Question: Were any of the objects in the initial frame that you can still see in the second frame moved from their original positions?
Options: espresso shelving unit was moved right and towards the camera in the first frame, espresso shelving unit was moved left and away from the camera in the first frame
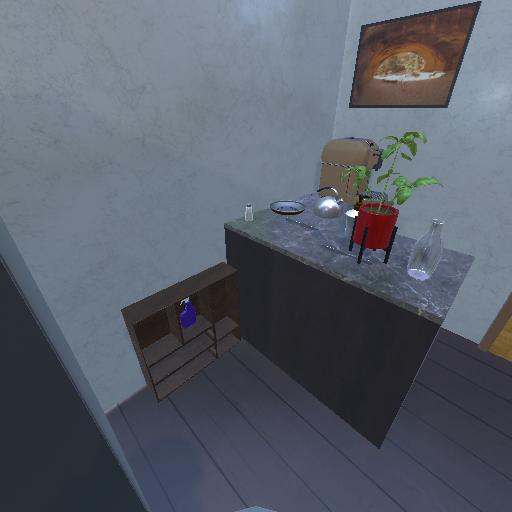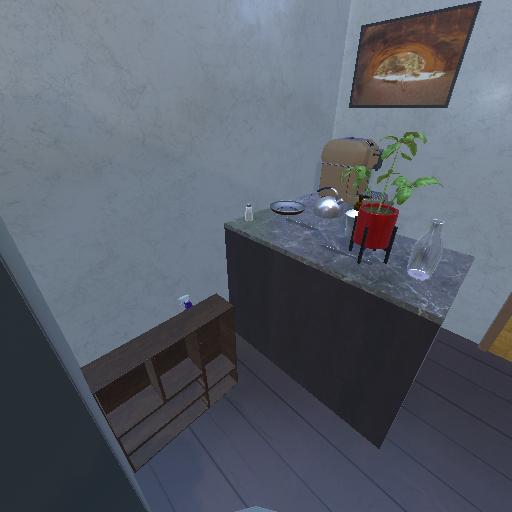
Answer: espresso shelving unit was moved right and towards the camera in the first frame